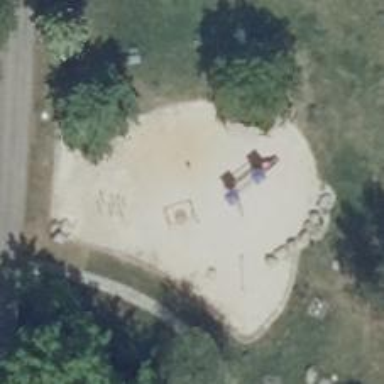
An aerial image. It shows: Playground area for leisure land.